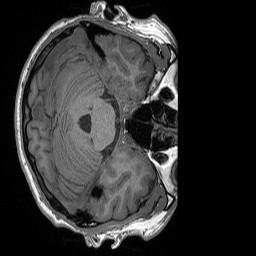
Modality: T1w
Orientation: axial
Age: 28
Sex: male
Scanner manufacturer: siemens
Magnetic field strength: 3 T
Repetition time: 1.56 s
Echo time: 0.00207 s